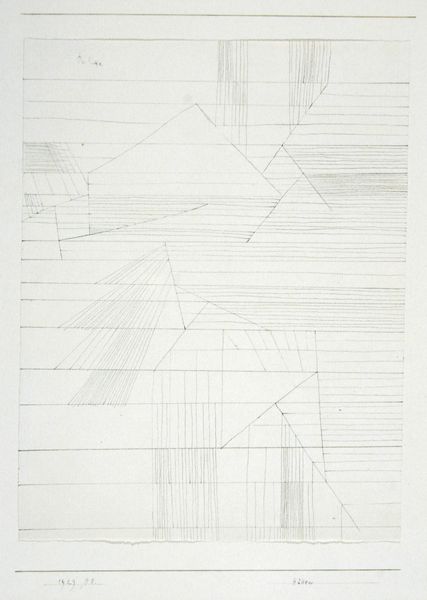
Titel: Hütten, 1929, 58
Künstler: Paul Klee
Standort: Bern
Institution: Zentrum Paul Klee
Schlagwörter: white, black, gray, grey, pattern, house, mountain, water, horizon, houses, roof, sun, light, drawing, paper, line, sketch, cross, pen, writing, model, abstract, draft, square, symmetry, vertical, geometric, pencil, draw, angles, lines, shapes, book, coal, shading, shade, simple, balance, geometry, angle, beams, shape, triangle, triangles, thin, angular, hatch, pure, vague, tender, polygon, pentagon, anglar, trianhg;e